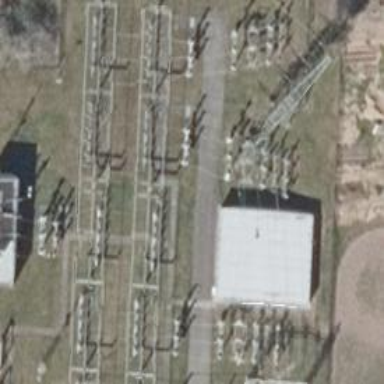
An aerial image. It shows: Switch used for power control.